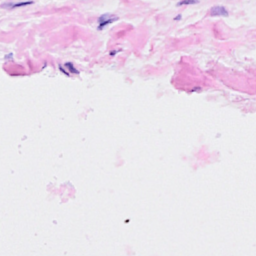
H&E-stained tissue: Breast